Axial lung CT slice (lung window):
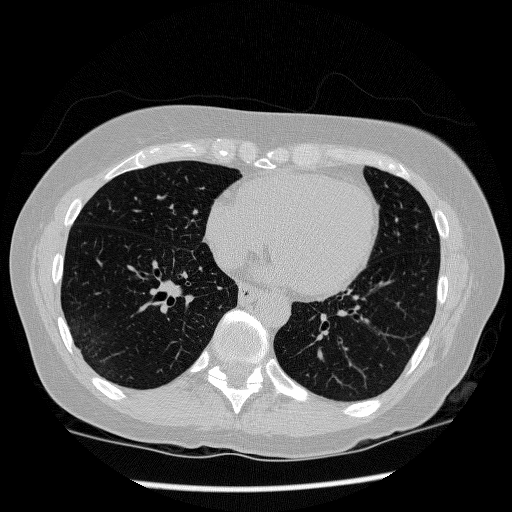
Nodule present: no